Interaction volume radius: 5 \u00c5
Interaction volume height: 15 \u00c5
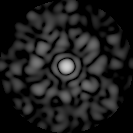
Disorder parameter: 0.8419